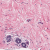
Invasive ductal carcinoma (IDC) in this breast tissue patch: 0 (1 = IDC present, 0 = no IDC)